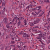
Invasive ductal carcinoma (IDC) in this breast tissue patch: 1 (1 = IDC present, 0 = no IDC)